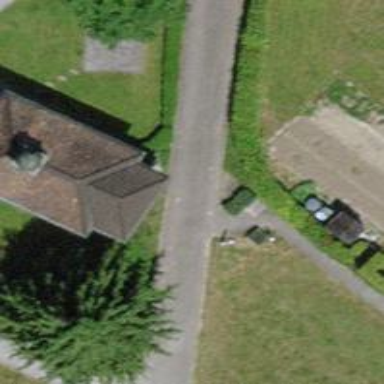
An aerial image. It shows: Bollard made of concrete.